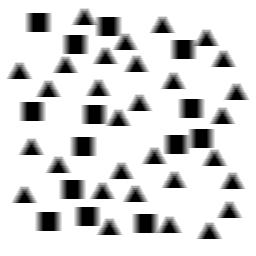
Squares: 14
Triangles: 30
Stars: 0
Total shapes: 44